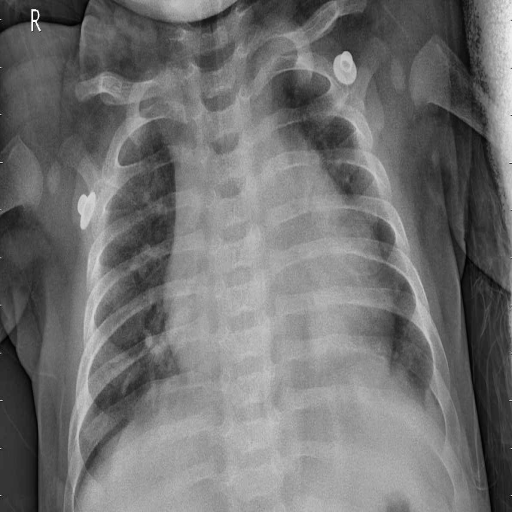
Finding: PNEUMONIA